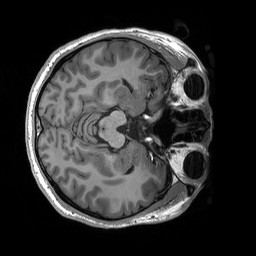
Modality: T1w
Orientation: axial
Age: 20
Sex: male
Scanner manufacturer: siemens
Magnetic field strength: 3 T
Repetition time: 2.53 s
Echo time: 0.00227 s